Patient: sex M, age 23
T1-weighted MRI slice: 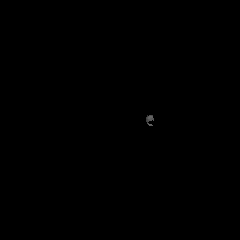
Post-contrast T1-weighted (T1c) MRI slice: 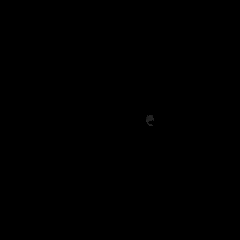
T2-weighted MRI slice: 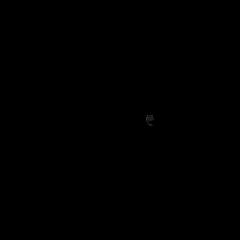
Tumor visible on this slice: no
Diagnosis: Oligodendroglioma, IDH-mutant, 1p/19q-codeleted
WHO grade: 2